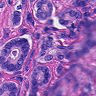
Metastatic tissue present: yes